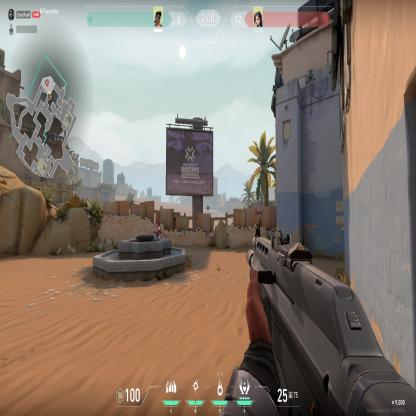
Label: enemy